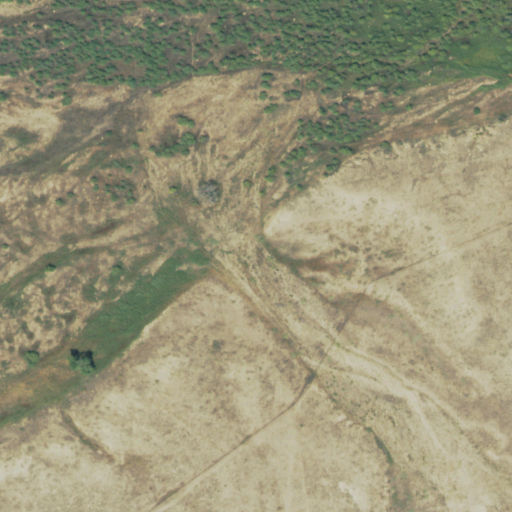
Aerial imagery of valley in Colorado named Richards Canyon containing grassland, herbaceous wetlands, and woody wetlands